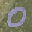
Label: 0